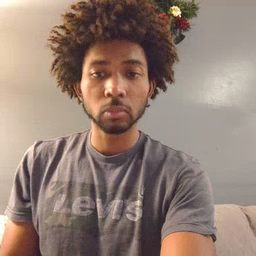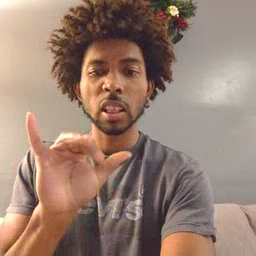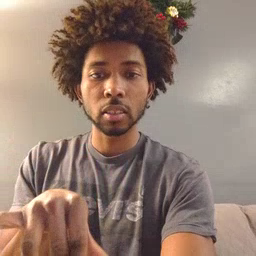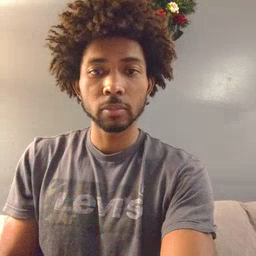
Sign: that